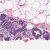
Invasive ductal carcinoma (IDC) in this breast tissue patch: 0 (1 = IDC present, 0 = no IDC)